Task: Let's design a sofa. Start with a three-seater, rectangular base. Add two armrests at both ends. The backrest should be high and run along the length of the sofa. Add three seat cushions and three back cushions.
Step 413:
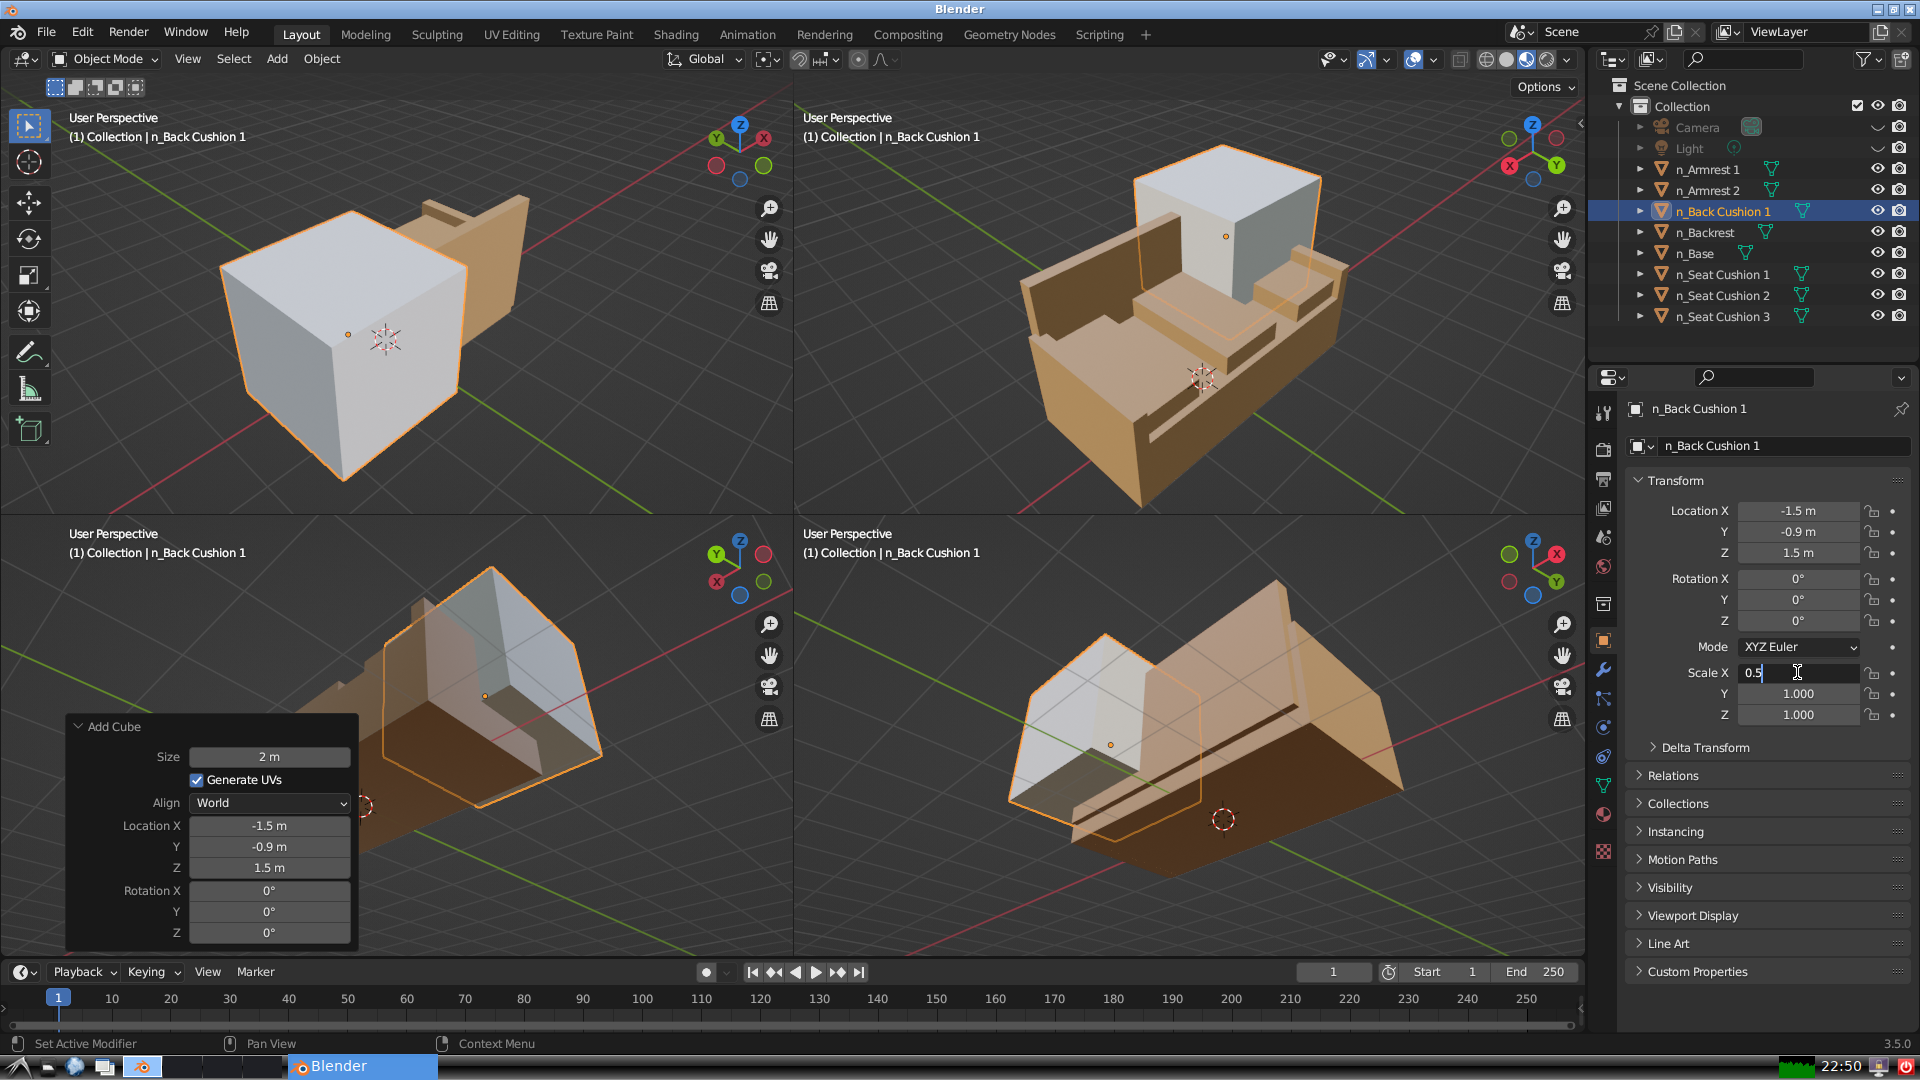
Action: {"key_press": ['Return']}